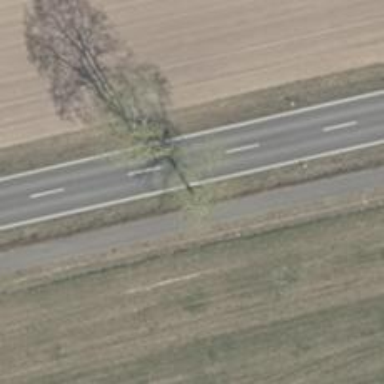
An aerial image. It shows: Deciduous tree with broadleaved leaves.